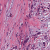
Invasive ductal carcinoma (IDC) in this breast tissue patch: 1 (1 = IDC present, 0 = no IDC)